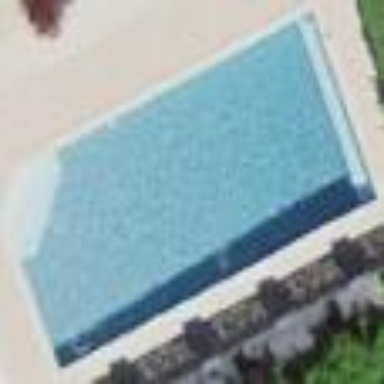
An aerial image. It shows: Swimming pool located in leisure land.